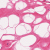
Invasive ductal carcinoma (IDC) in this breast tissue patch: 0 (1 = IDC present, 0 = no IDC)